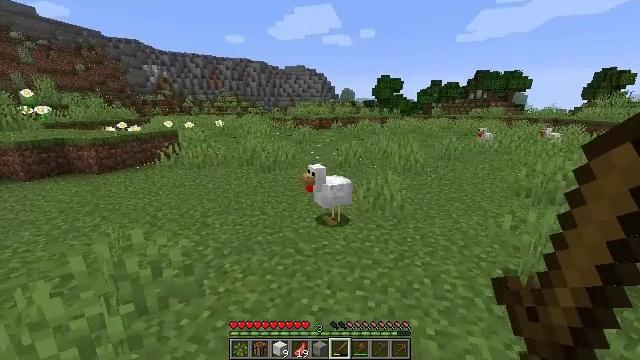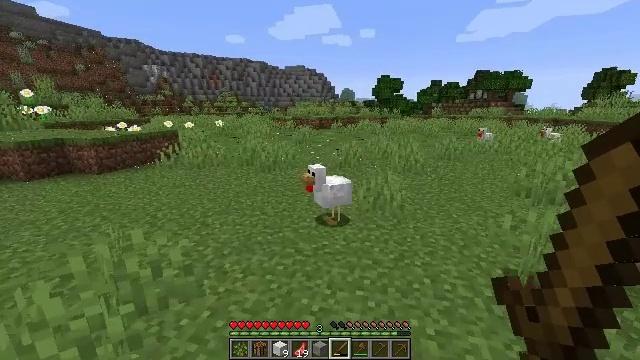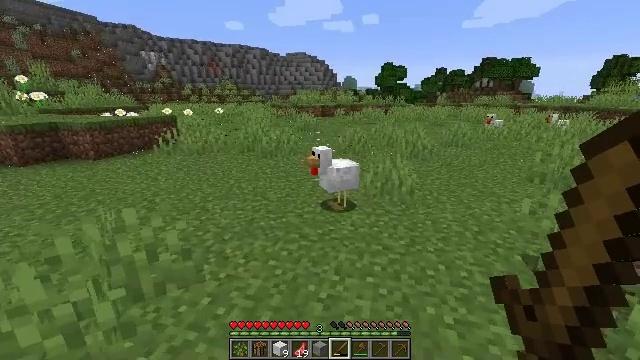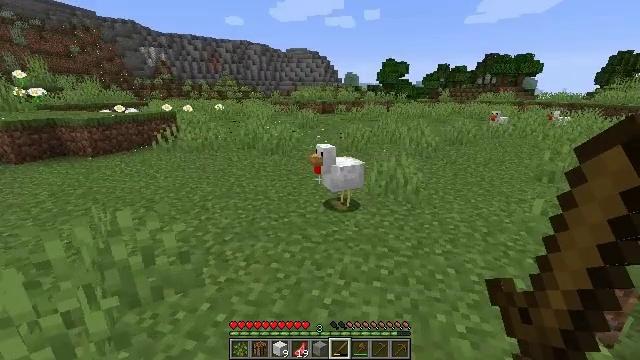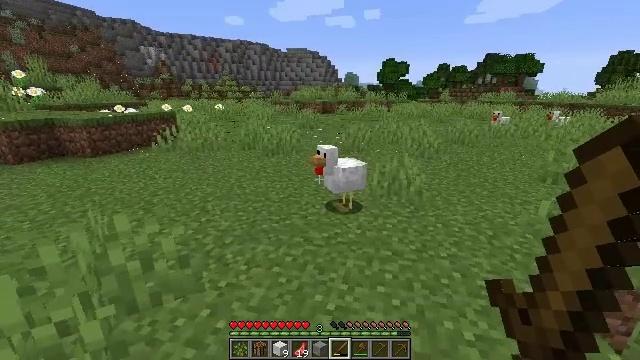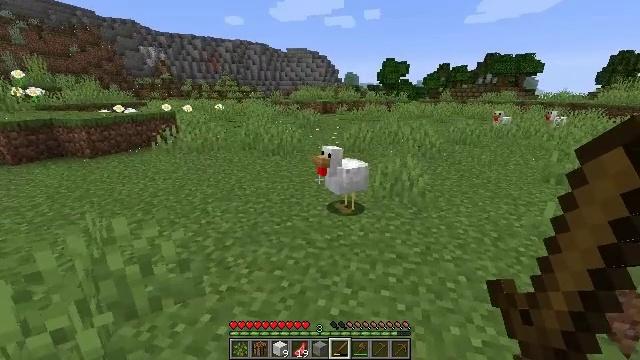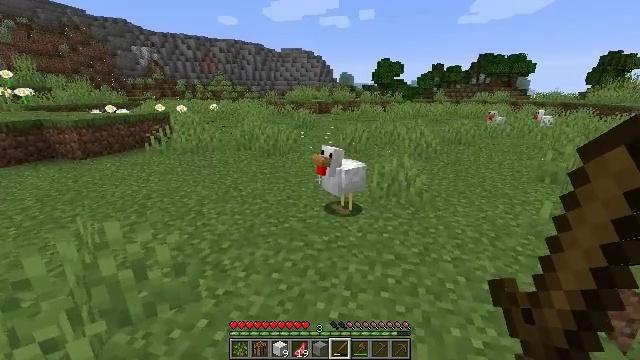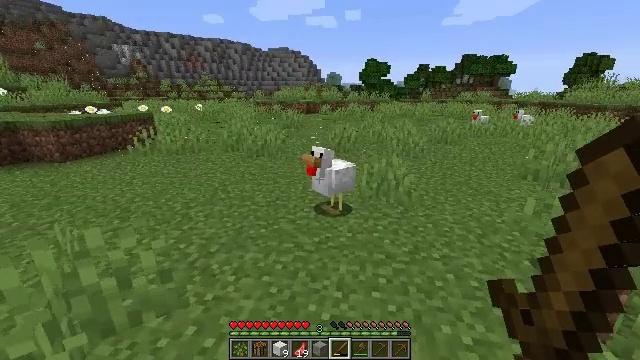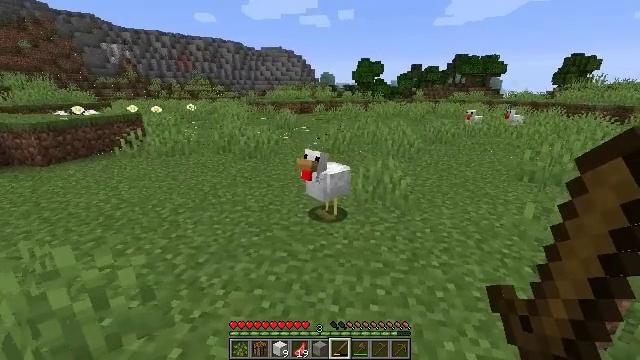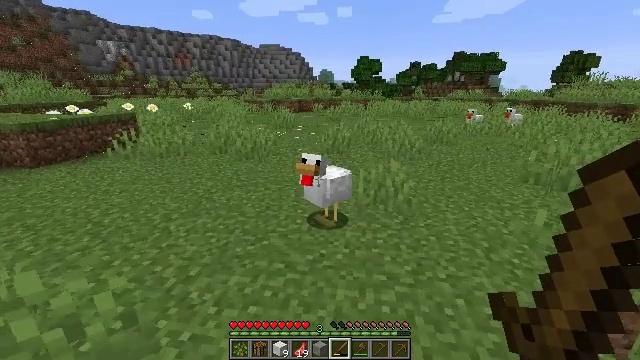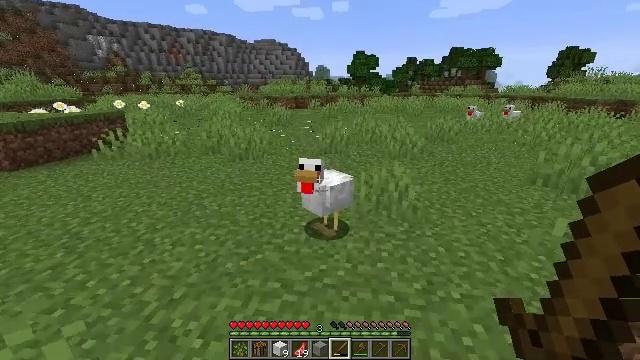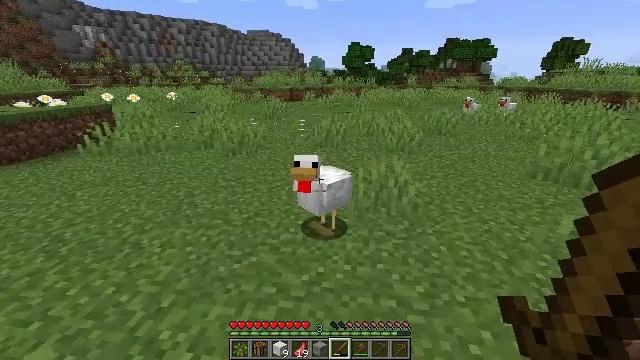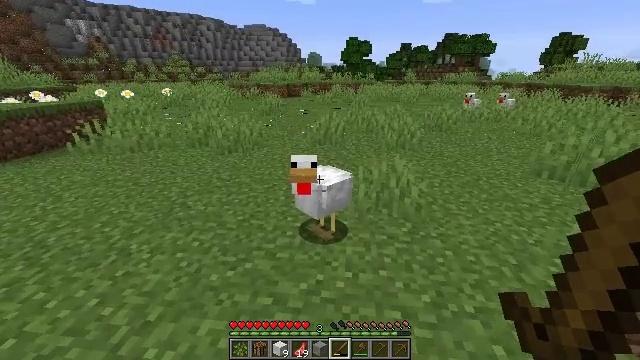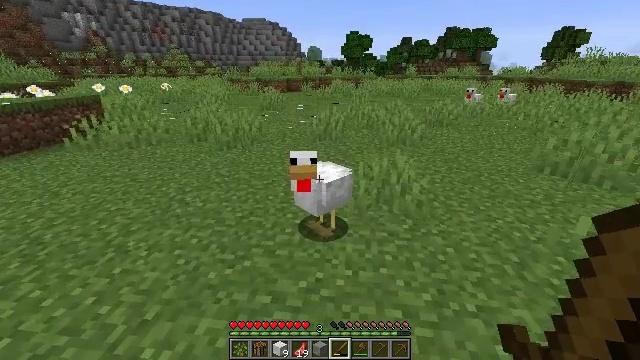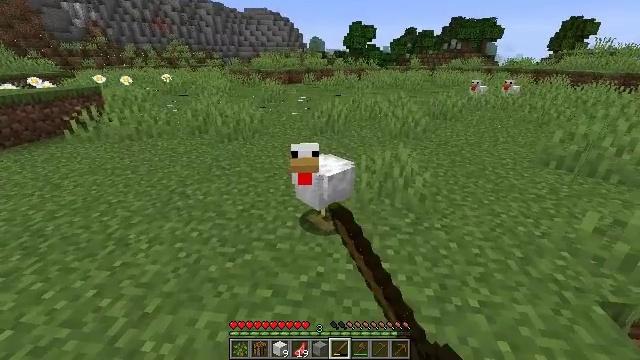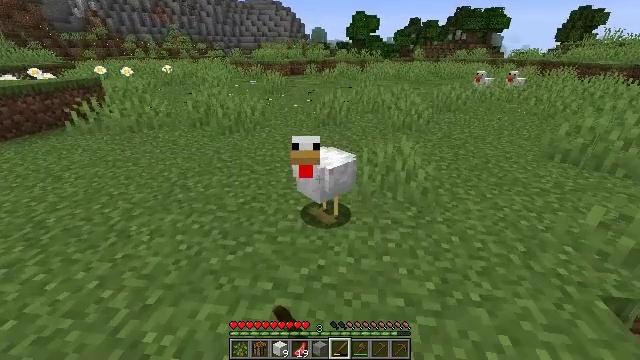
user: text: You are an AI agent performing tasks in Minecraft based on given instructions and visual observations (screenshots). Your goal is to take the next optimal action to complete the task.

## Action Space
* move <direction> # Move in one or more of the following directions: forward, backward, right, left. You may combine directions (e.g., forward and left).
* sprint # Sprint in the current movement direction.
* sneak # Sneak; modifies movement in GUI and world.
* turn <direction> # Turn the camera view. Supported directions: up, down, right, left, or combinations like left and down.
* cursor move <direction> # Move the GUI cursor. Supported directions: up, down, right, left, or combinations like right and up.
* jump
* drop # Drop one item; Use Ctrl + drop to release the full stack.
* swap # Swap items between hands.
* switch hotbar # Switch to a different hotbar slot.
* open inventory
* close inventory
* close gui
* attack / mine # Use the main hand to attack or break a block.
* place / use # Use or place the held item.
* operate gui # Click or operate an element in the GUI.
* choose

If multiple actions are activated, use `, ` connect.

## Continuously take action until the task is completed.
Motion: motion action
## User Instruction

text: Kill the chicken.
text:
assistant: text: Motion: move forward
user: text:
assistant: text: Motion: turn down
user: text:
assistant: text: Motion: no_op
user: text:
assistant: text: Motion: no_op
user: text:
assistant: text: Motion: no_op
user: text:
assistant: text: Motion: turn right
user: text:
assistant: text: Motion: move forward, turn right
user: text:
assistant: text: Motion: move forward, turn right
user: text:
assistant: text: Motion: move forward
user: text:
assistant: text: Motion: move forward
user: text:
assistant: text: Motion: move forward, turn right and down
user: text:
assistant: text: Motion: no_op
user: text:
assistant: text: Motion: turn down, attack / mine
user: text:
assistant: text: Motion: turn down, attack / mine
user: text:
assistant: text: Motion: turn down, attack / mine
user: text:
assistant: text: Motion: turn down, attack / mine
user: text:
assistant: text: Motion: attack / mine
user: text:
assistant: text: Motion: attack / mine